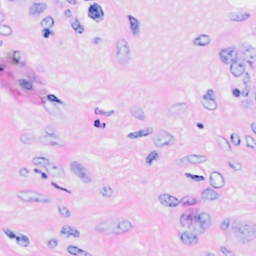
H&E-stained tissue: Breast